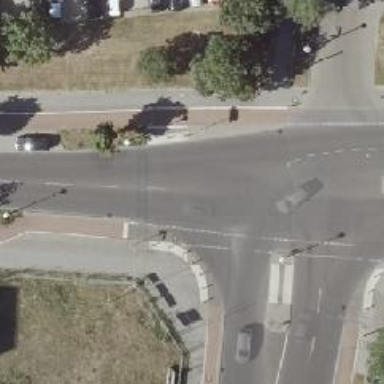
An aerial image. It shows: Asphalt footway with unmarked crossing.